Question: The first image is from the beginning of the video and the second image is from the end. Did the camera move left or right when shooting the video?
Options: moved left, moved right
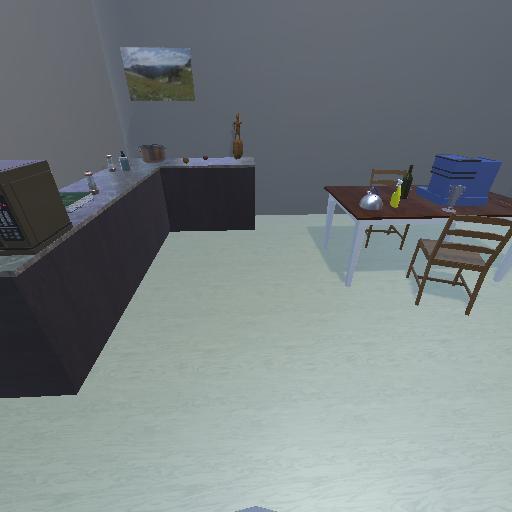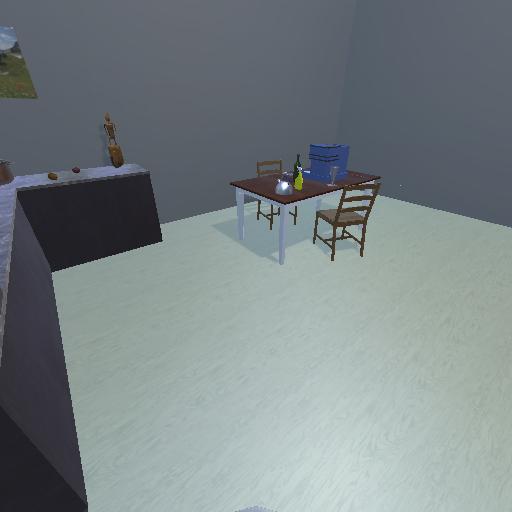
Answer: moved left